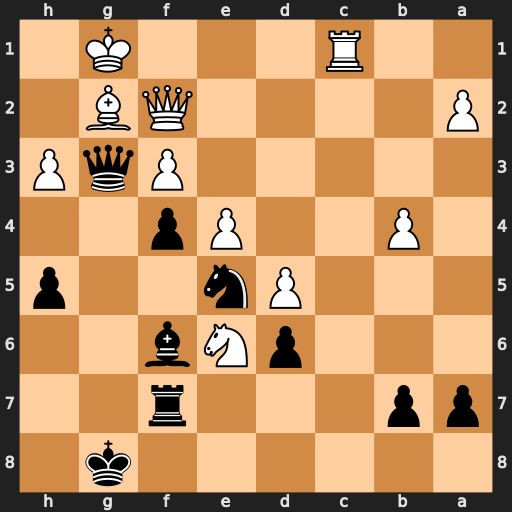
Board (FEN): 6k1/pp3r2/3pNb2/3Pn2p/1P2Pp2/5PqP/P4QB1/2R3K1
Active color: b
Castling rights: -
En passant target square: -
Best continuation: Qxf2+ Kxf2 Nd3+